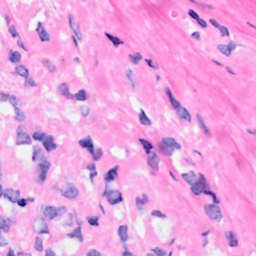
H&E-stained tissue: Breast